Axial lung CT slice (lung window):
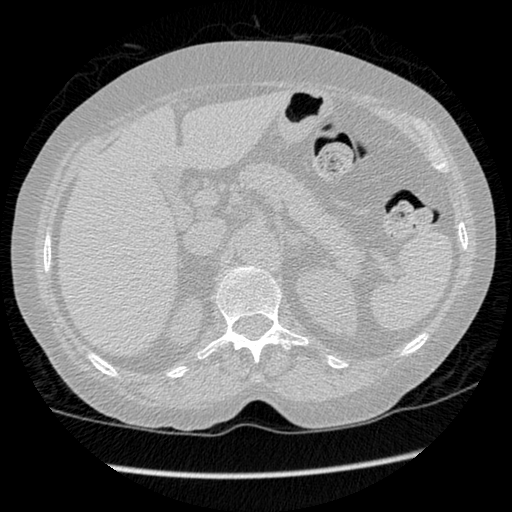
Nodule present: no